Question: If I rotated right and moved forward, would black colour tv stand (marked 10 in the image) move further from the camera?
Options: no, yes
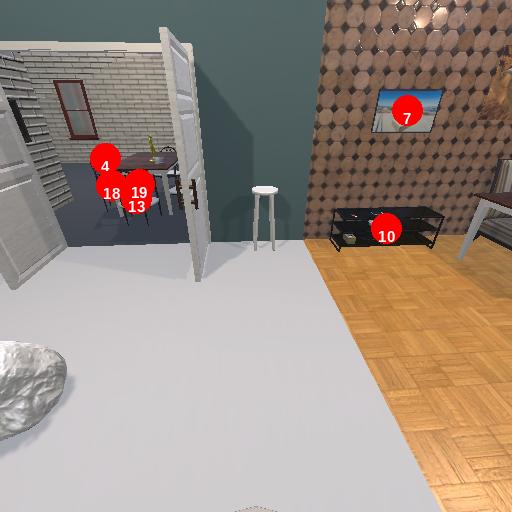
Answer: no